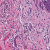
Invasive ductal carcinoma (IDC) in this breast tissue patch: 0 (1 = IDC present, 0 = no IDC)